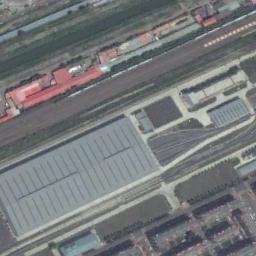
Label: railway_station